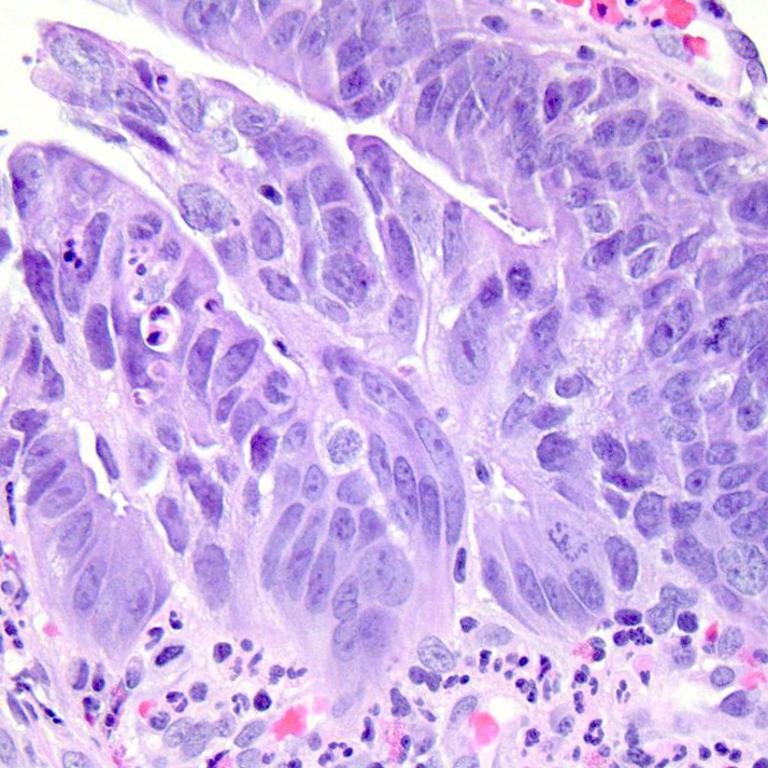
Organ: colon
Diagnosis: adenocarcinomas